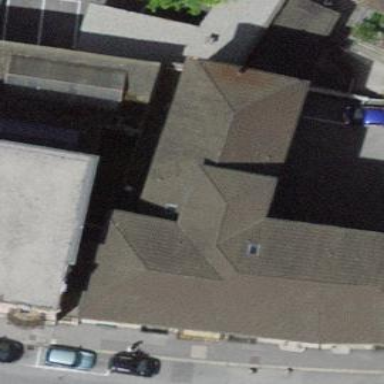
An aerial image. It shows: Commercial building.